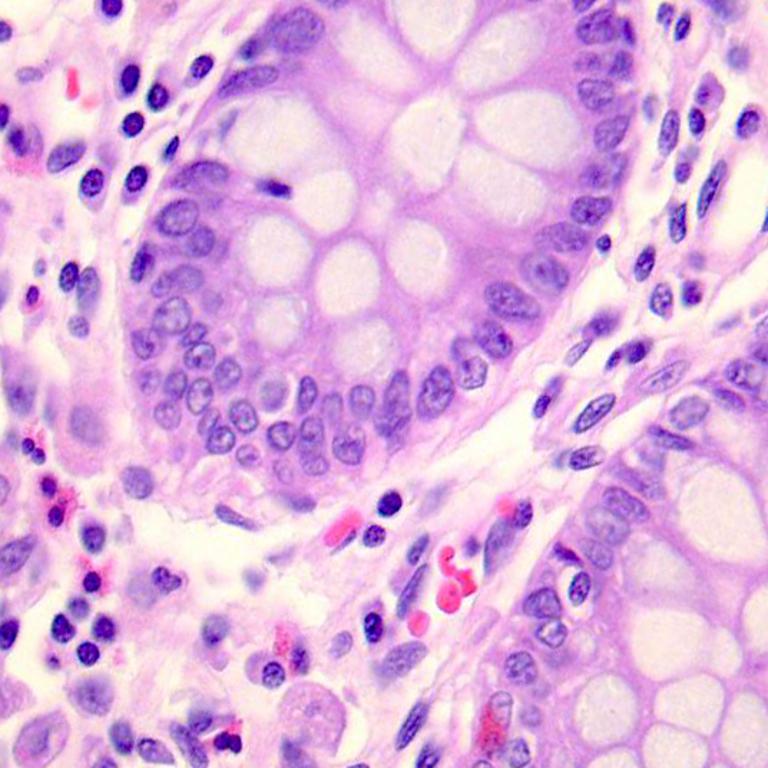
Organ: colon
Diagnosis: benign